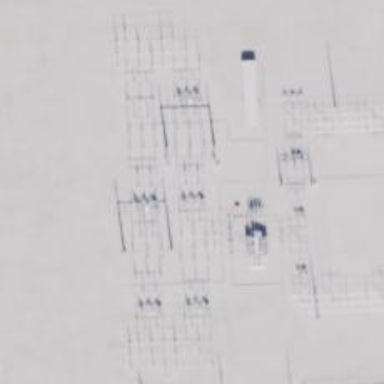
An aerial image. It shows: Switch used for power control.